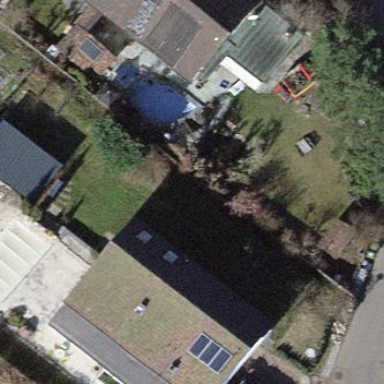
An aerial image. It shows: Building with tile roof.